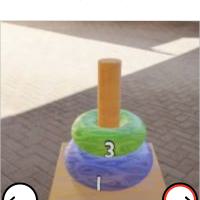
Task: sum
Answer: 4